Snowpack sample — Snodgrass Mountain, Crested Butte, Colorado (2/4/25, 12:06 PM MST)
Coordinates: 38.923, -106.968
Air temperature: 35 °F
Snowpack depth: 80 cm
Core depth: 80 cm
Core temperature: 32 °F
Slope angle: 14°, slope face: 78°
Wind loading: low
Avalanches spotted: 0
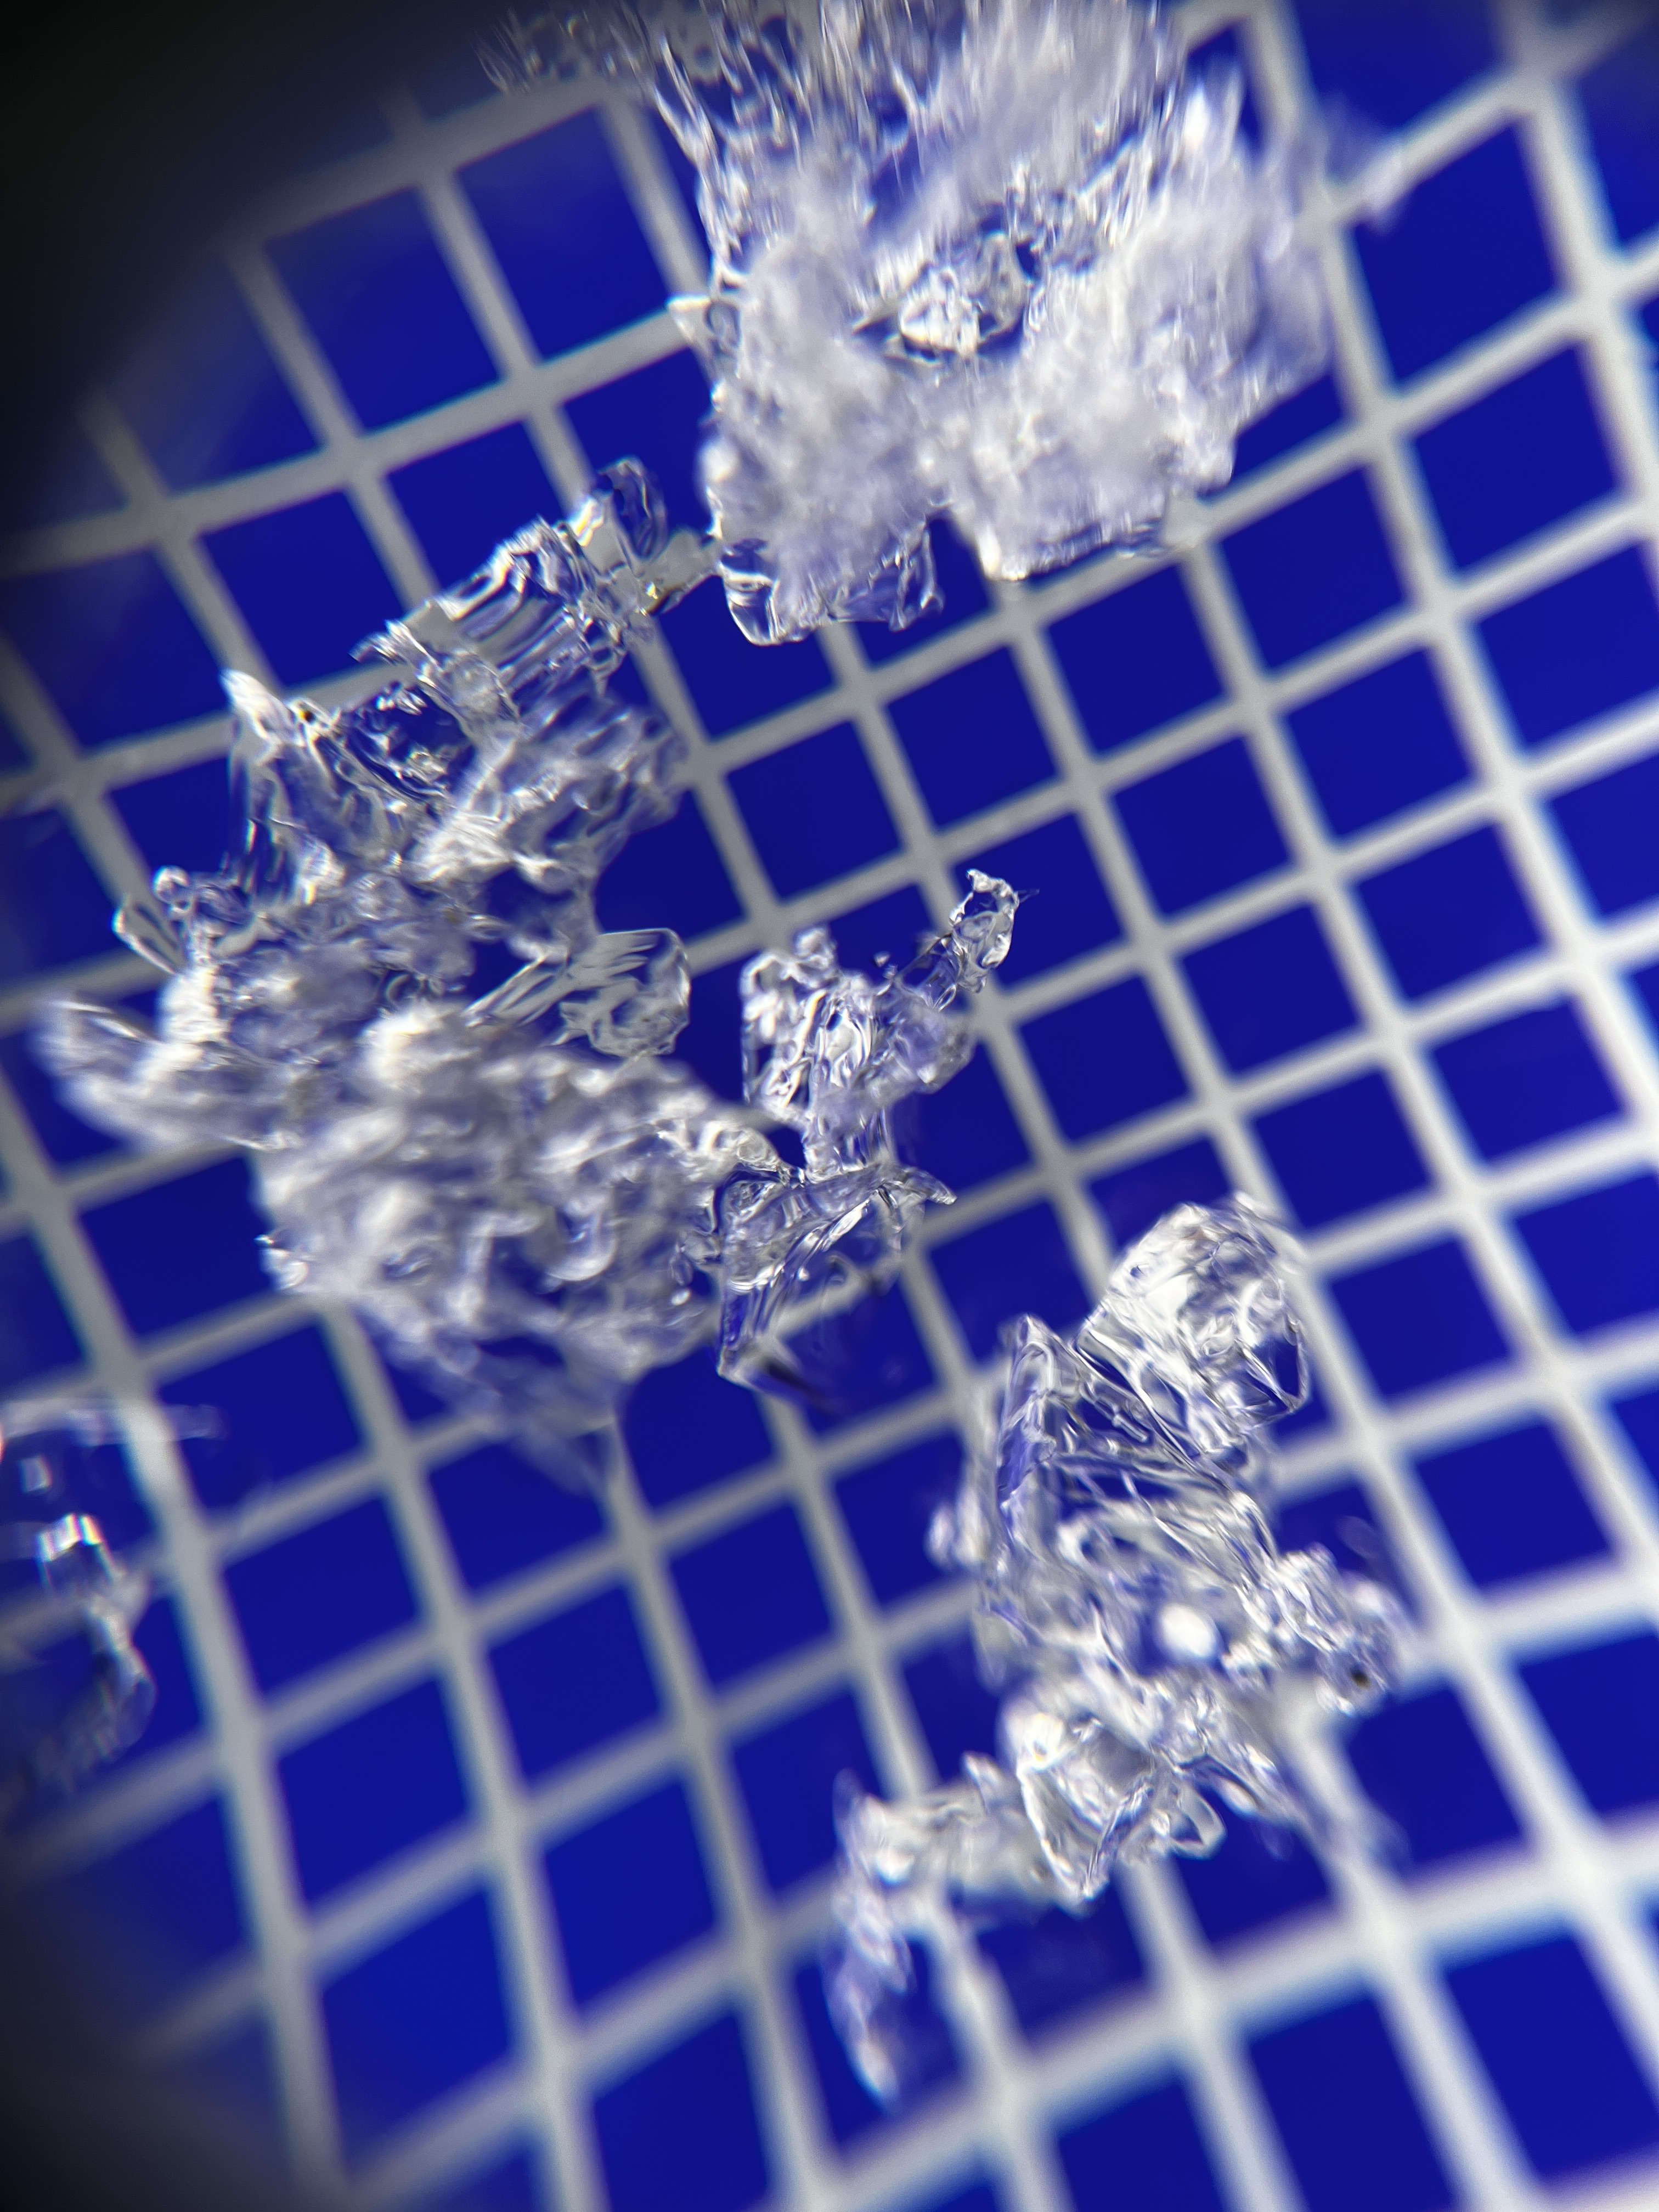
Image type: magnified_profile
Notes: No avalanches nearby, unusually warm weather for the last month reported by residents, Collected 25 yards from treeline